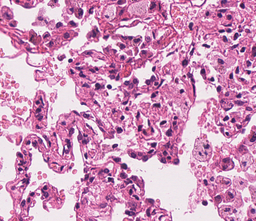
Tumor epithelial tissue: no
Tumor-associated stroma tissue: no
Normal tissue: yes